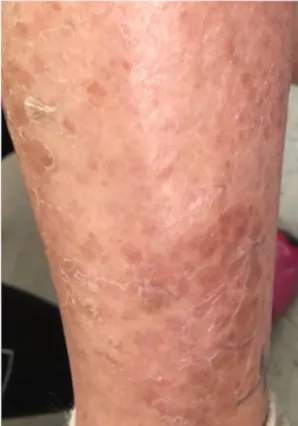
Clinical presentation of the patient. (C) Left lower leg skin lesion of brother (patient 2).
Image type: medical_photograph (skin_photograph)